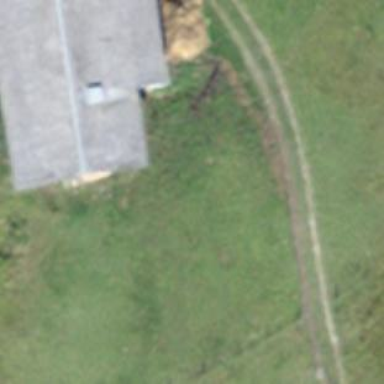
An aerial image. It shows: Cabin is depicted in the image.